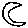
Label: moon